Field crop: maize
Growth stage: 2
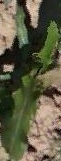
Species: maize